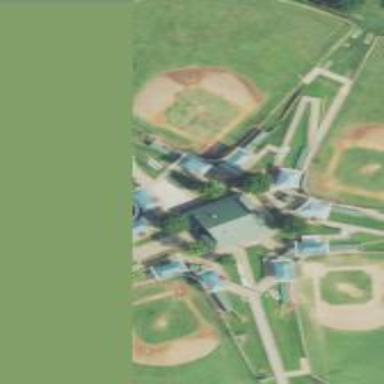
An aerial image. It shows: Baseball pitch for leisure and sports activities.